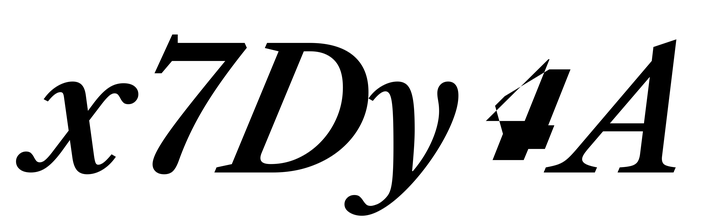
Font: LibreCaslonText-Italic_SemiBold_Italic